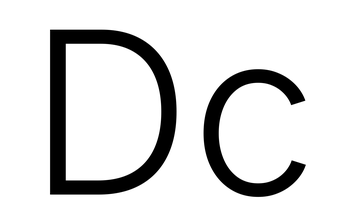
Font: Inter_Light